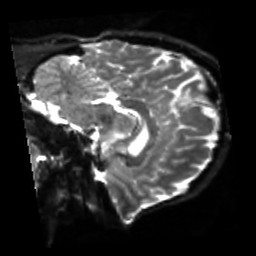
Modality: sbref
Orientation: sagittal
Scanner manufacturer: siemens
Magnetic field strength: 3 T
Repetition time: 4 s
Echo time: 0.0594 s